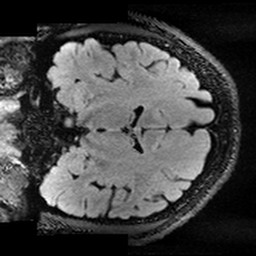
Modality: FLAIR
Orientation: coronal
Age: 24
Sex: male
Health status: healthy
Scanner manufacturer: ge
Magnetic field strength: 3 T
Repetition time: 5 s
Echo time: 0.08868 s